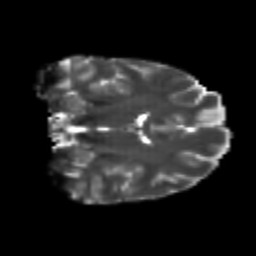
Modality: T2w
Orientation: coronal
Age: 23
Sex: female
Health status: healthy
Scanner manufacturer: philips
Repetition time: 7.384 s
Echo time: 0.08599 s